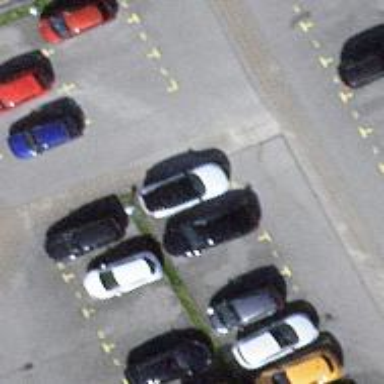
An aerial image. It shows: Road serving as parking aisle.